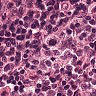
Metastatic tissue present: no